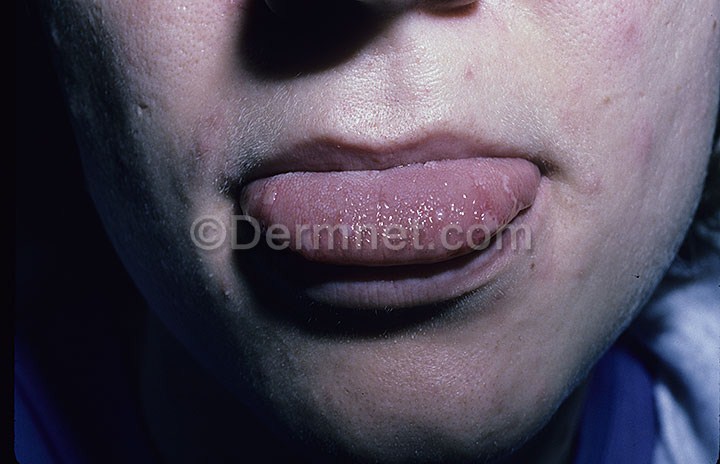
Disease: Warts Molluscum and other Viral Infections